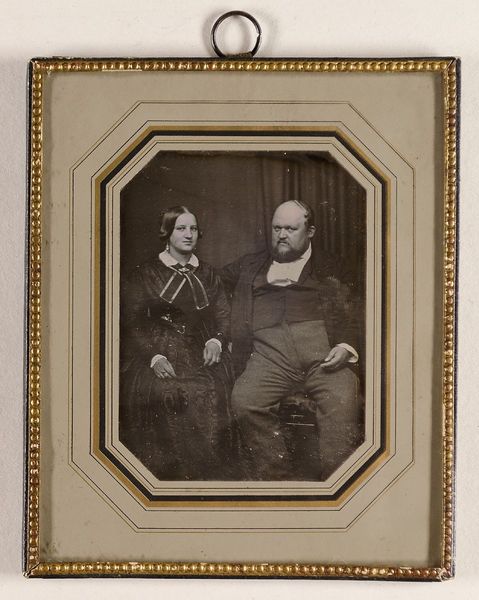
Titel: Der Weinhändler Eduard Holm (1815-1869) mit seiner Frau Luise, geb. Bruder
Standort: Hamburg
Institution: Museum für Kunst und Gewerbe Hamburg
Schlagwörter: mann, frau, portrait, figur, foto, fotografie, photographie, doppelbildnis, doppelportrait, photo, lichtbild, daguerreotypie, bildwerke, angewandte und bildende kunst, hessische systematik, porträt, porträtfotografie, porträtphotographie, doppelporträt